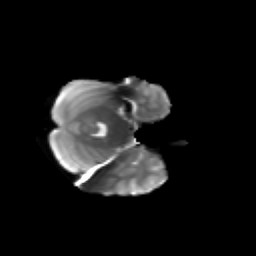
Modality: T2w
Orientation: axial
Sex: female
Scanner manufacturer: siemens
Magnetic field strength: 3 T
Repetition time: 5 s
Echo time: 0.071 s